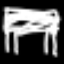
Label: bed